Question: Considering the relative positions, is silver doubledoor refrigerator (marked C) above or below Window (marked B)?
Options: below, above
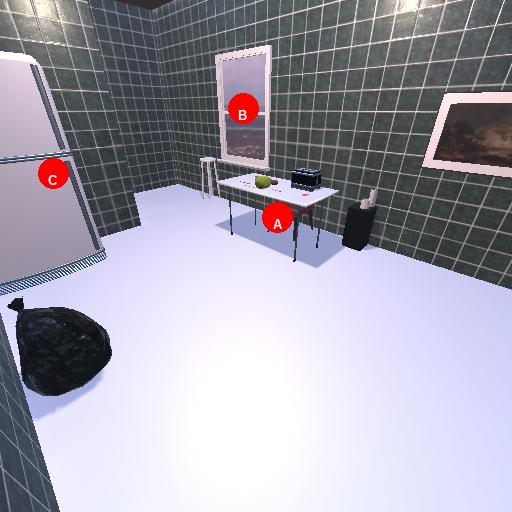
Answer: below